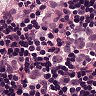
Metastatic tissue present: yes